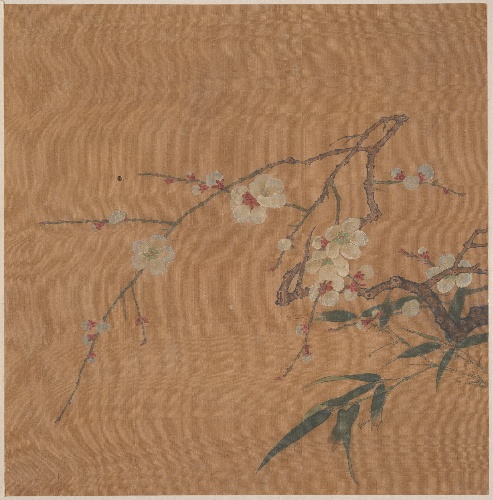
Title: 明/清   佚名   梅竹圖   冊頁|Flowering Plum and Bamboo
Artist: Unidentified artist
Date: 17th century
Object type: Album leaf
Classification: Paintings
Medium: Album leaf; ink and color on silk
Culture: China
Period: Ming (1368–1644) or Qing dynasty (1644–1911)
Dimensions: 10 1/2 x 11 in. (26.7 x 27.9 cm)
Department: Asian Art
Credit line: John Stewart Kennedy Fund, 1913
Accession year: 1913
Repository: Metropolitan Museum of Art, New York, NY
Tags: Flowers|Bamboo